Question: Pycharm's included documentation has a pretty small font. I'd like to make it more readable.
I've found how to change the font size in the editor and menus, but not in the docs. How do I change this?

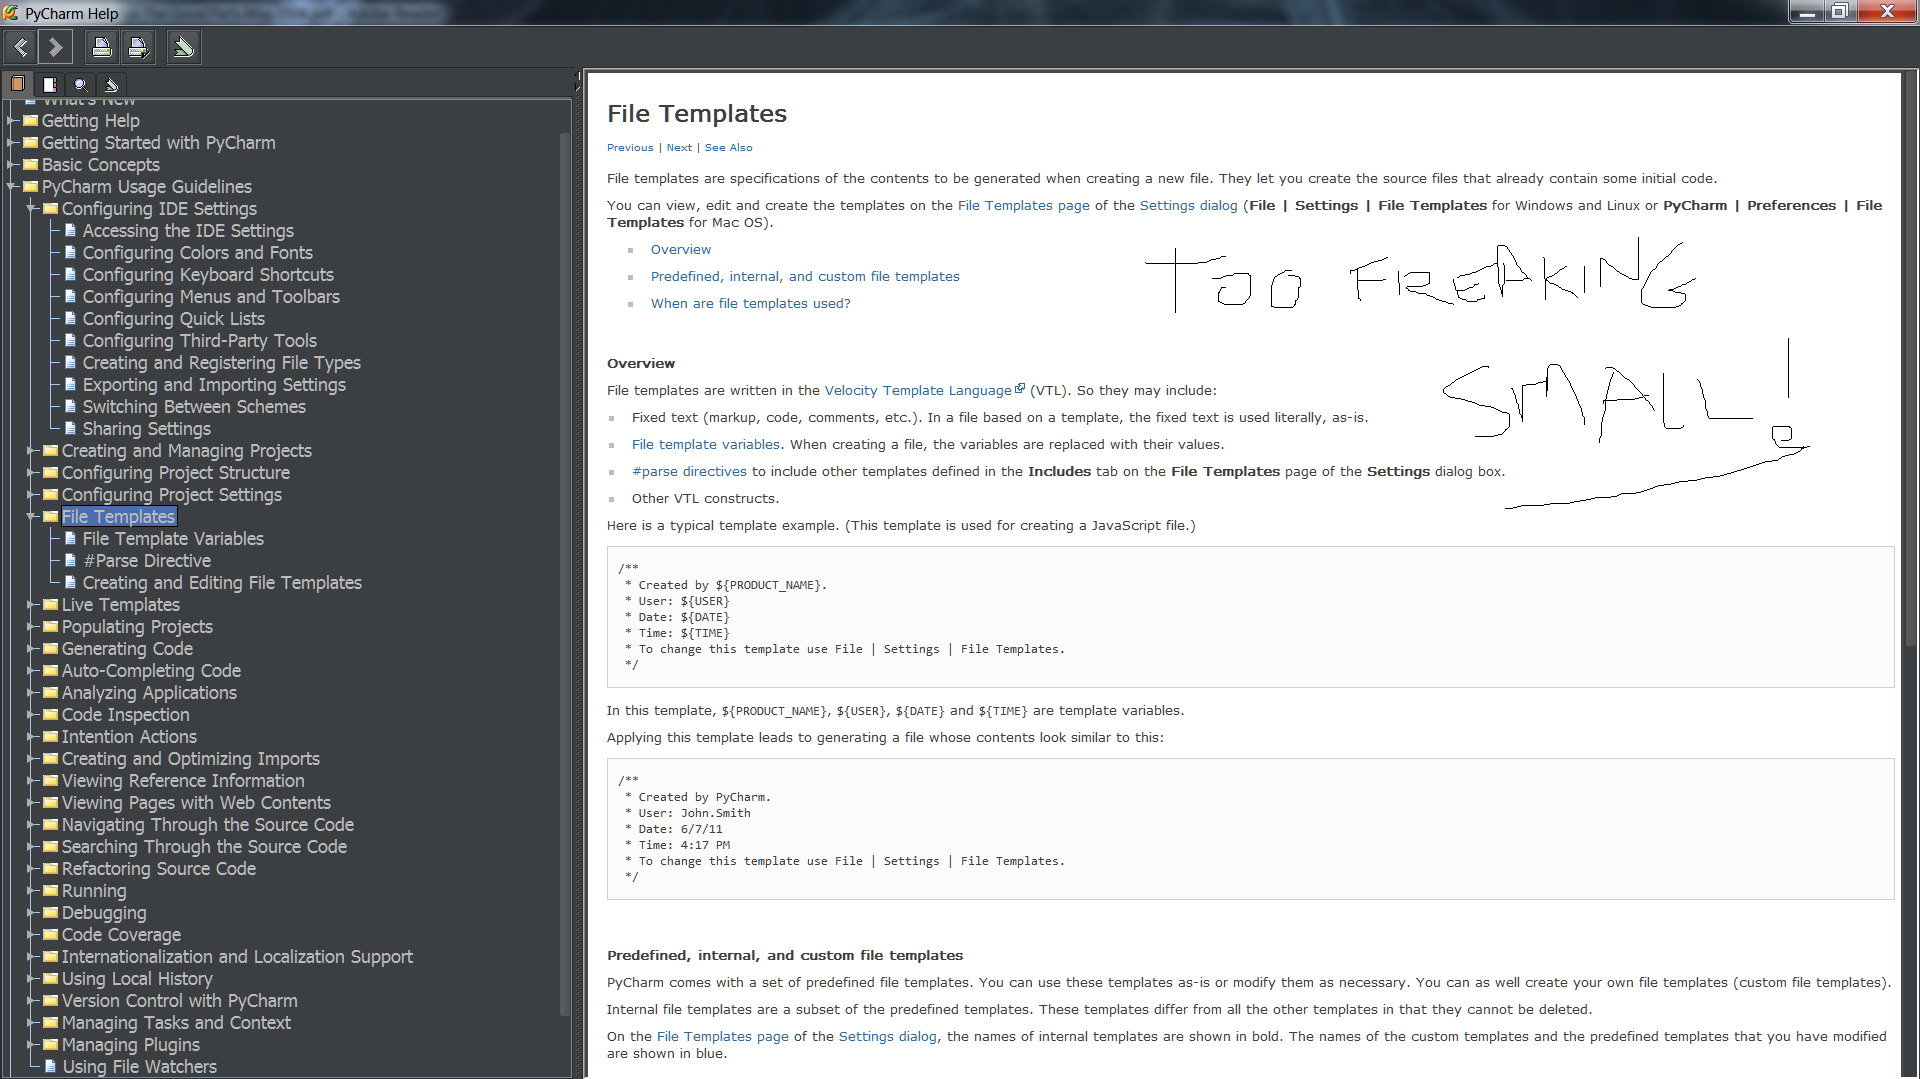
Answer: You <URL>.